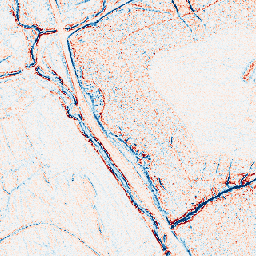
Category: edge_preserving
Decomposition family: bilateral
Decomposition parameters: d: 5
sigma_color: 75
sigma_space: 25
Upsampling method: nearest
Upsampling parameters: scale: 8
Upsampling scale: 8